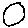
Label: circle